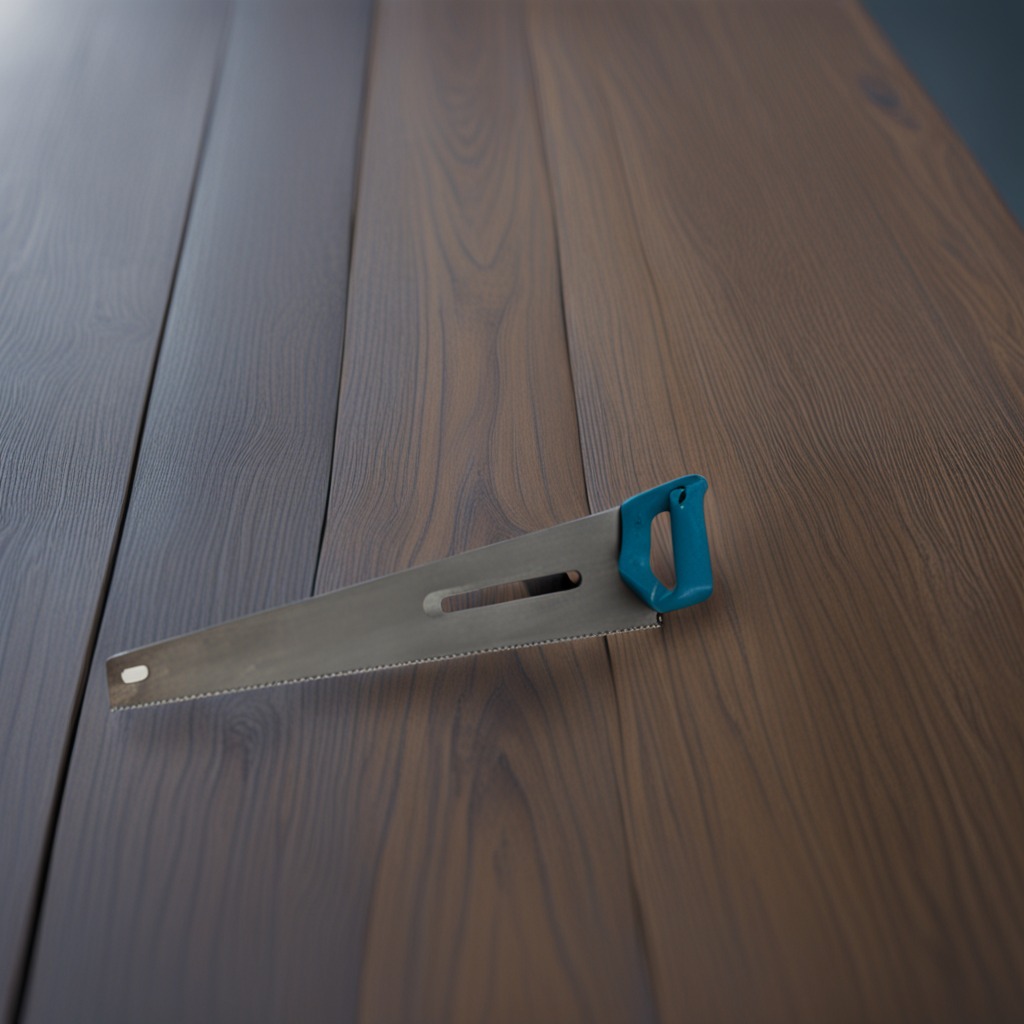
A handheld metal saw is lying on a old table with faint burn marks in a small garage at twilight.